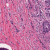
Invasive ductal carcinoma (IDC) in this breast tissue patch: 1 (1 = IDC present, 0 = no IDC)